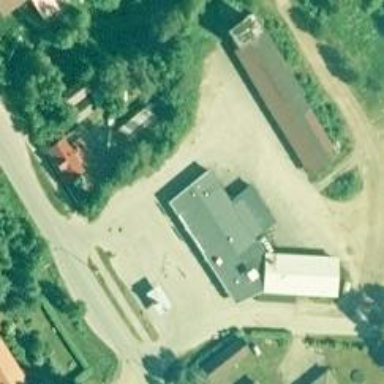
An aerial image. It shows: Post office.